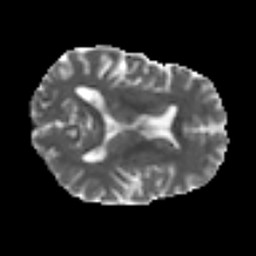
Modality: MD
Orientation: axial
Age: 32
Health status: ill
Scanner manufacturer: philips
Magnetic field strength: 3 T
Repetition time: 9 s
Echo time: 0.127 s